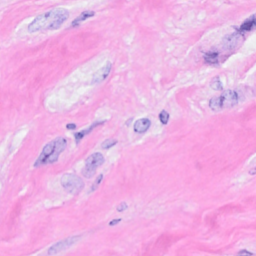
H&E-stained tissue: Breast